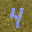
Label: 4